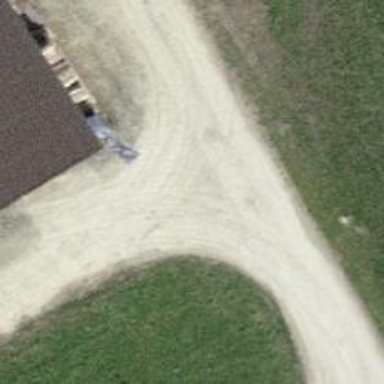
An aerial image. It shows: Gravel track with grade2 quality.